Aerial crown-view tile of a tropical tree (Barro Colorado Island, Panama), acquired 20250414:
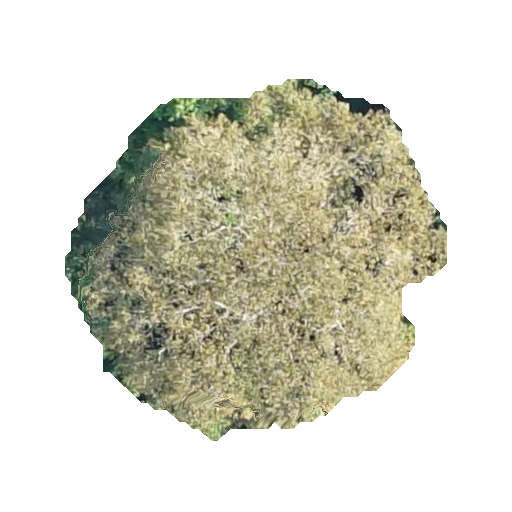
Species: Dipteryx oleifera
GBIF accepted scientific name: Dipteryx oleifera
Crown area: 146.321 m²